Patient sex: F
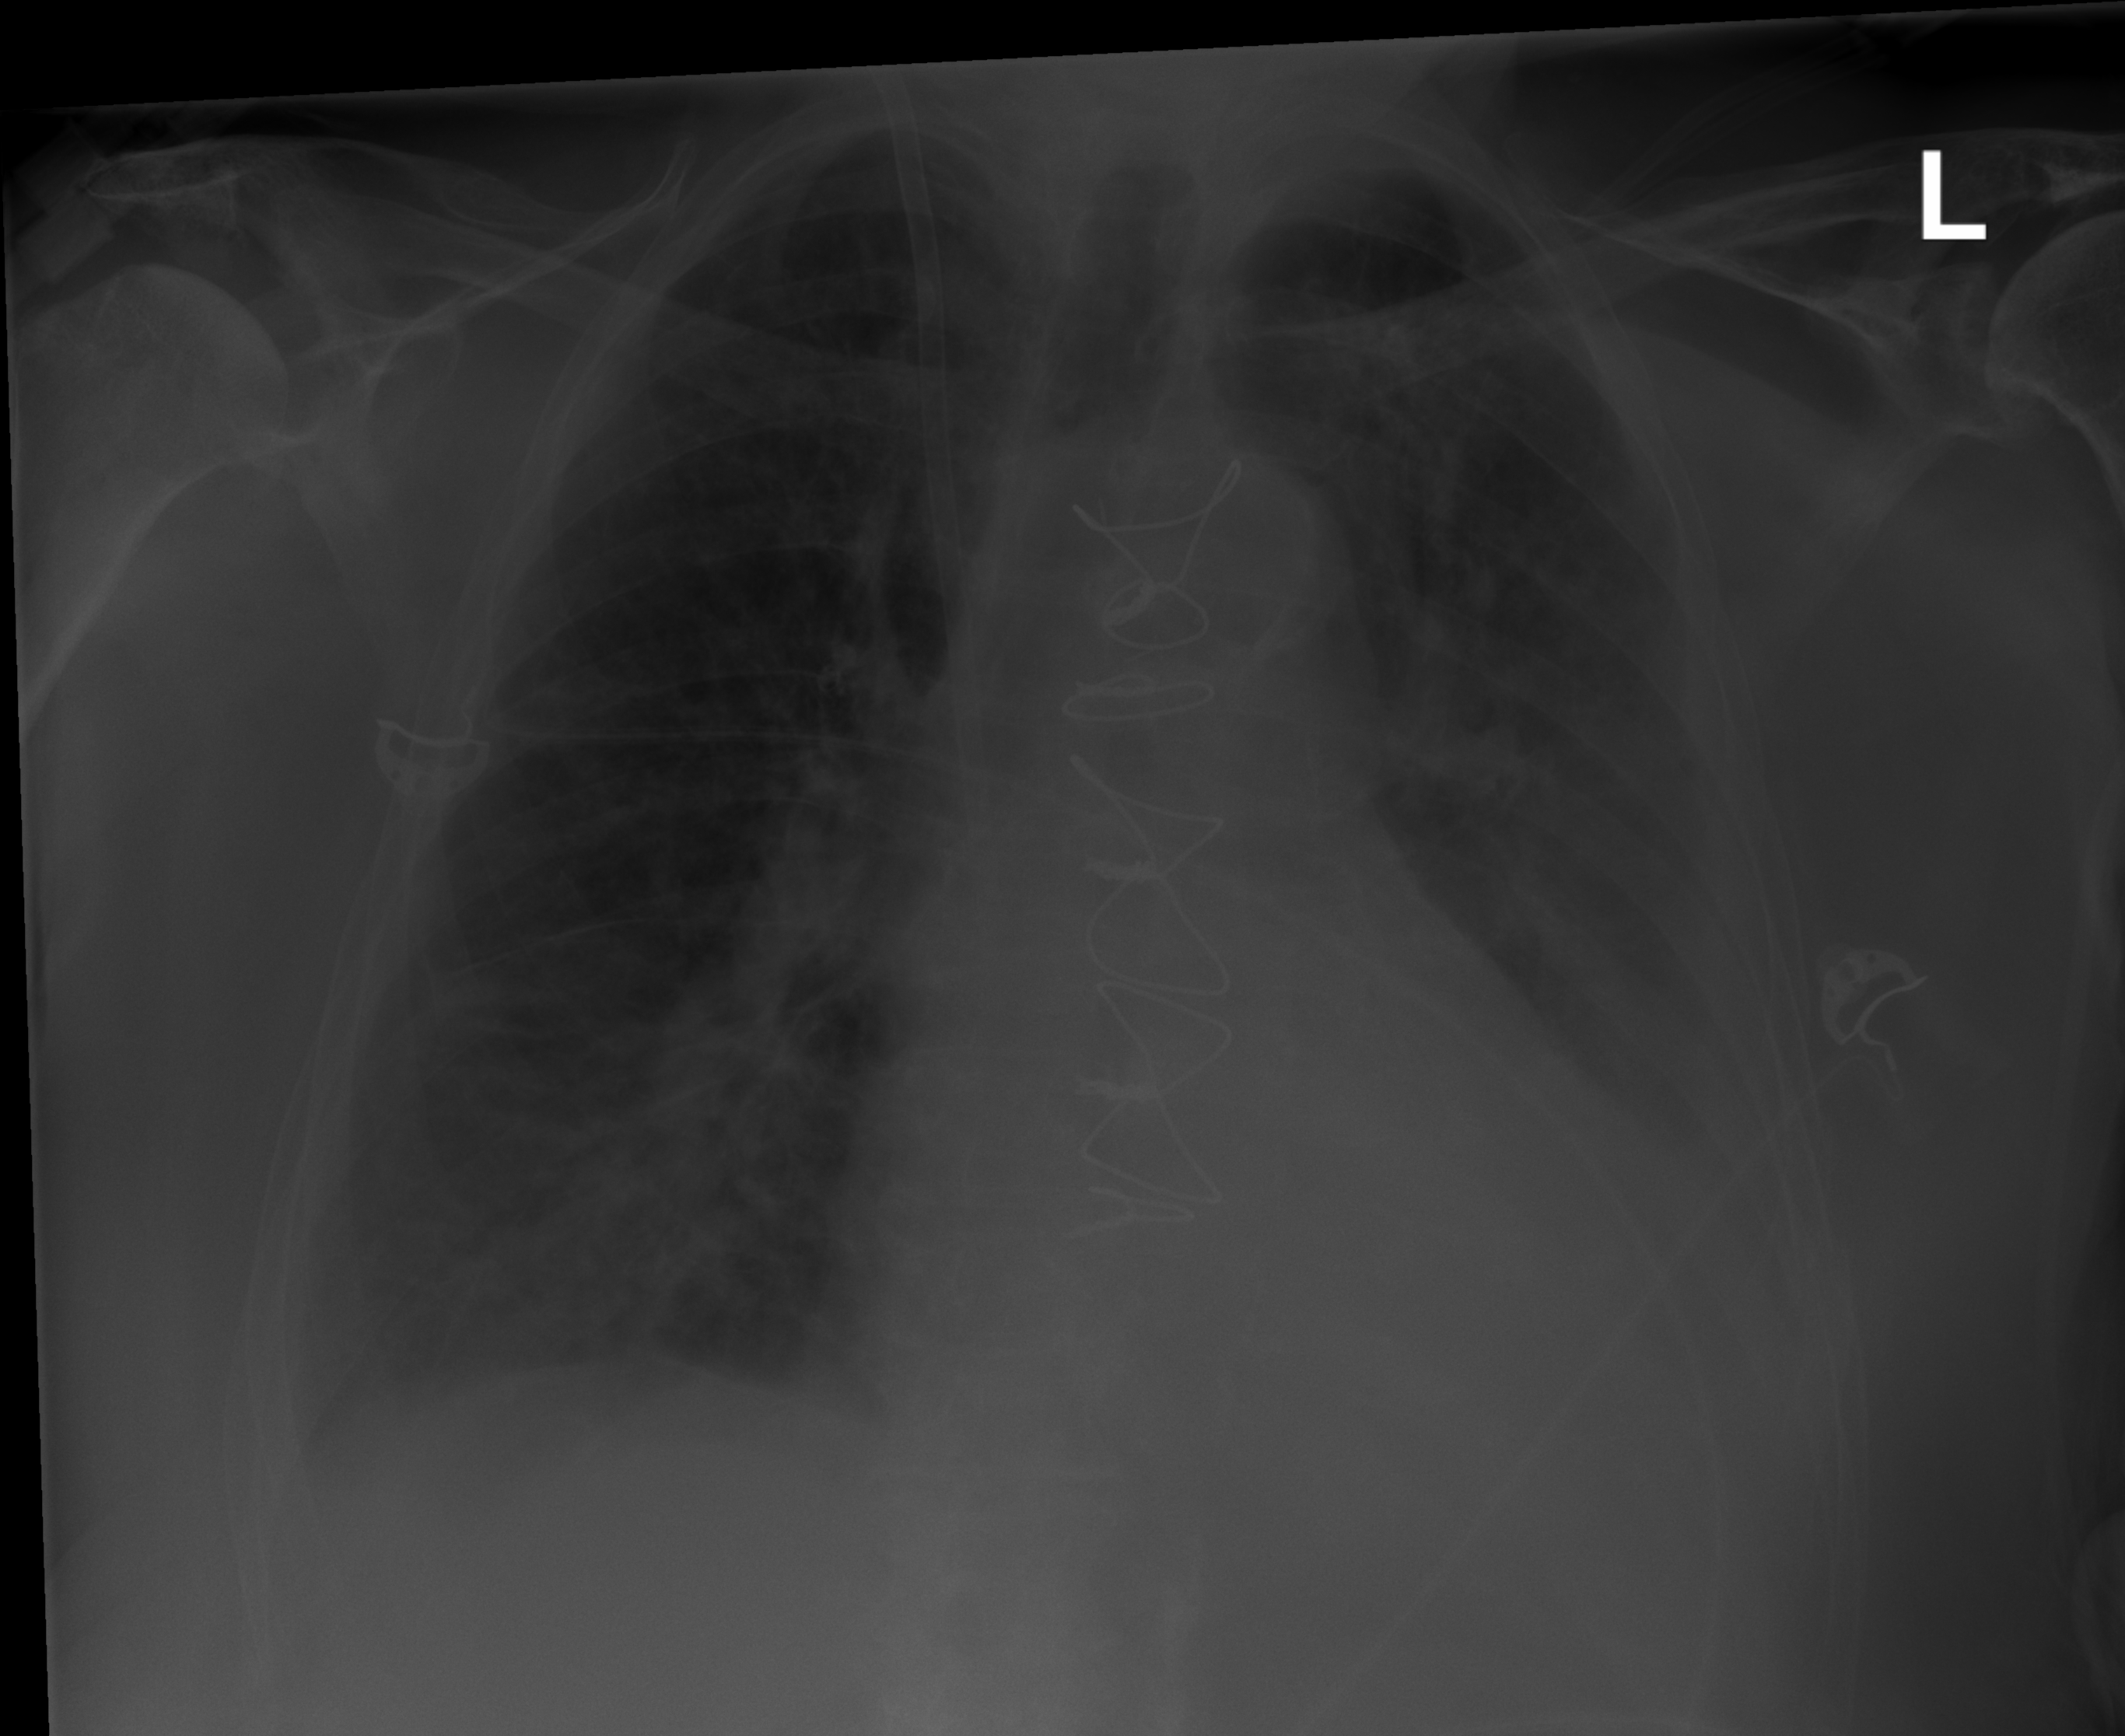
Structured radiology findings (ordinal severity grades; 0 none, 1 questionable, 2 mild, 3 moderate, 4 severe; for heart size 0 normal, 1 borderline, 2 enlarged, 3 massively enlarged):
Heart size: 2
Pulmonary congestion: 2
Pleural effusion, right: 1
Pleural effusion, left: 2
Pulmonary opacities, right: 2
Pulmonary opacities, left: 1
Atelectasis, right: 2
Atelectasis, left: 2